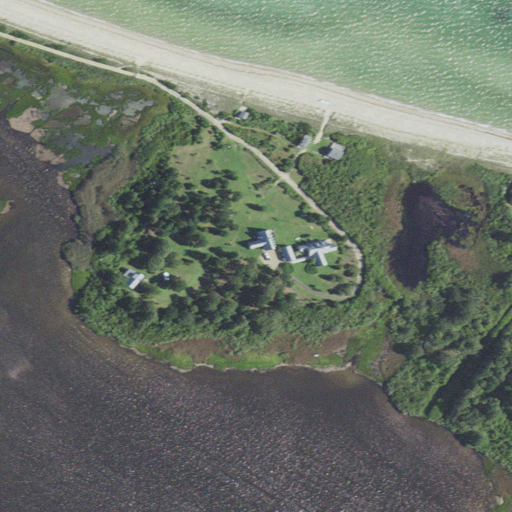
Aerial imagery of cape in Massachusetts named Weeks Neck containing herbaceous wetlands, open water, low intensity development, woody wetlands, high intensity development, barren land, mixed forest, medium intensity development, grassland, and open development